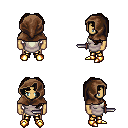
a pixel art fantasy rpg character, male body template, human, tanned skin, white tunic, gold greaves, brown princess hairstyle, cloth hood, gold boots, dagger, four views (front, back, left, right), 2x2 character sprite sheet, small pixel art, hard edges, no anti-aliasing